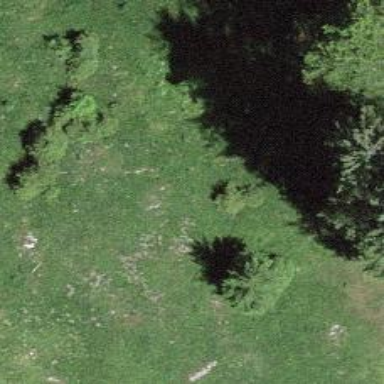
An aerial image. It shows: Beautiful tree in nature.